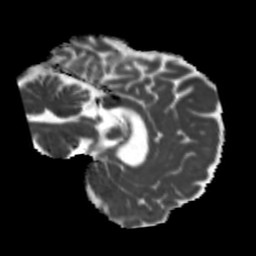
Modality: MD
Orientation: sagittal
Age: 42
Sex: male
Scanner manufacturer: siemens
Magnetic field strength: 3 T
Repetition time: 5.25 s
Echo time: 0.08 s